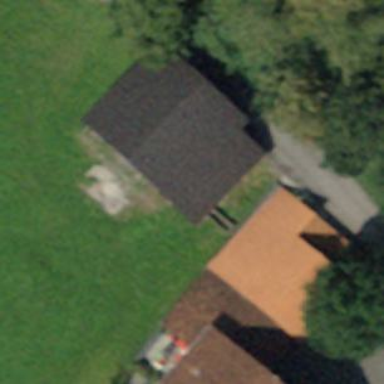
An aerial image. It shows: Rural barn.